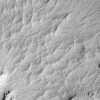
Atmospheric dust classification: not_dusty